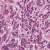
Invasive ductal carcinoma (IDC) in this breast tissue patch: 1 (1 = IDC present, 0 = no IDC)